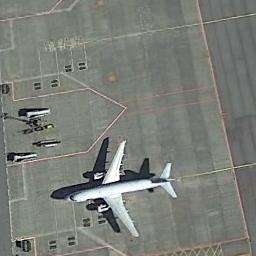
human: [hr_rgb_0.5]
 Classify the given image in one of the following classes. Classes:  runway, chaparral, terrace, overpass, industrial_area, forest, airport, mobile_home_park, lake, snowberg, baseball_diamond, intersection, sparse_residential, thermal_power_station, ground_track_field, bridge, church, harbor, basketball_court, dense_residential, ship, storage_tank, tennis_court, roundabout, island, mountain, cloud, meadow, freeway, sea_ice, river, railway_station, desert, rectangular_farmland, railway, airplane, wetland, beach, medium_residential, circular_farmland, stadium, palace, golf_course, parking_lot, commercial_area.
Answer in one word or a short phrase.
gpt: airplane